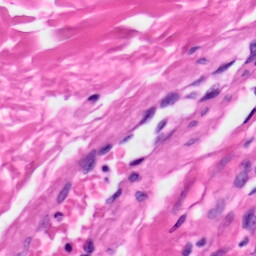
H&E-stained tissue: Skin